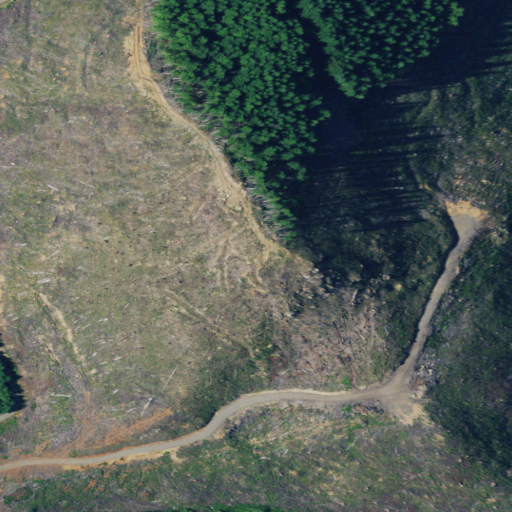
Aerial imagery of mountain in Oregon named Hornet Butte containing grassland and evergreen forest